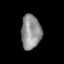
Tissue: lung
Cell type: Endothelial cells
Senescence score: 0.5526
Nuclear area (px): 672
Mean DAPI intensity: 143.287